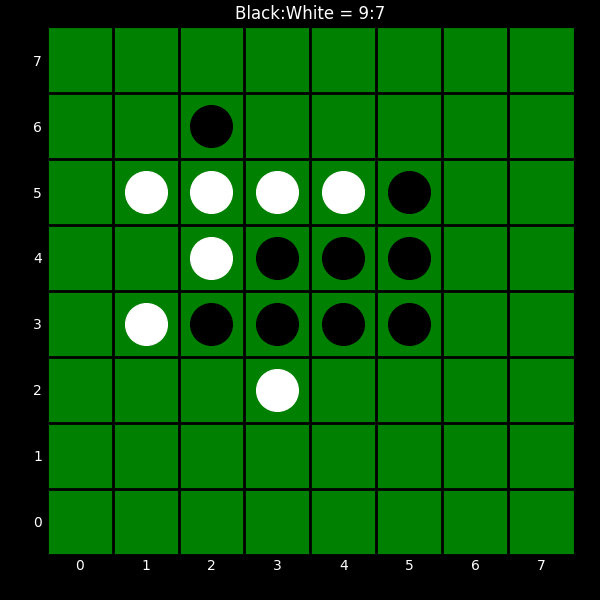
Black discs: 9
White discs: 7